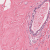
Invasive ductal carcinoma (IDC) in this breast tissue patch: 0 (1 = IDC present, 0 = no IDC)